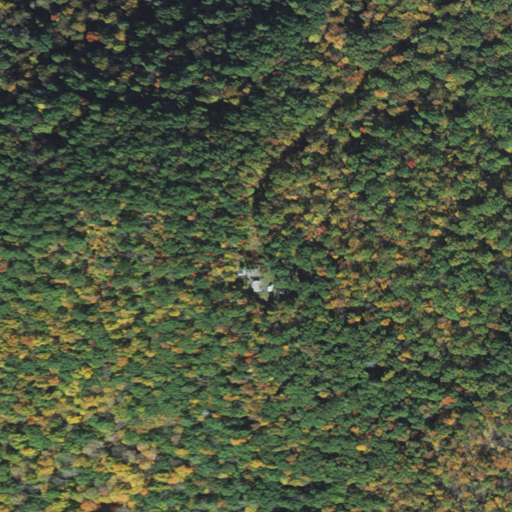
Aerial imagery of mountain in Massachusetts named Mount Toby containing deciduous forest, mixed forest, evergreen forest, and open development